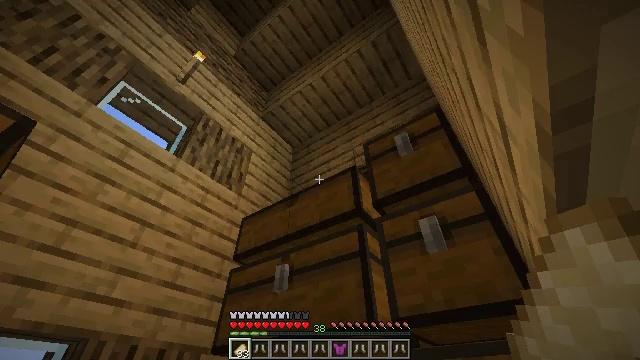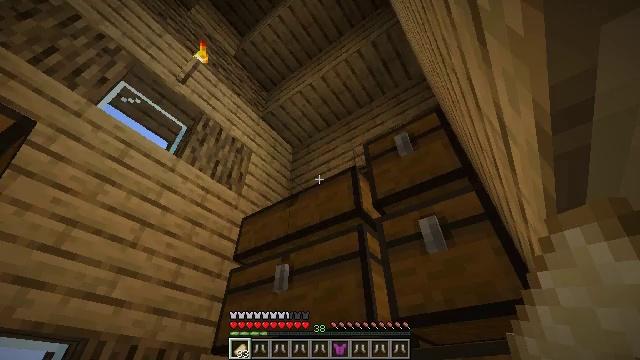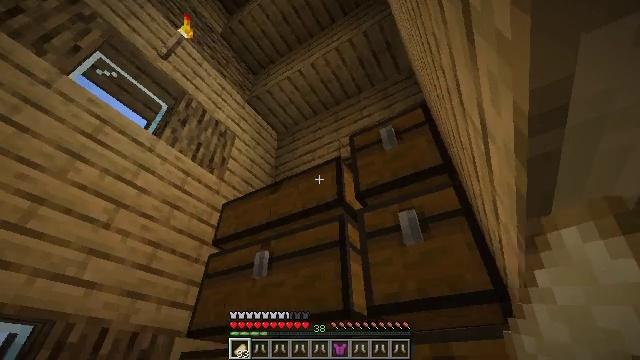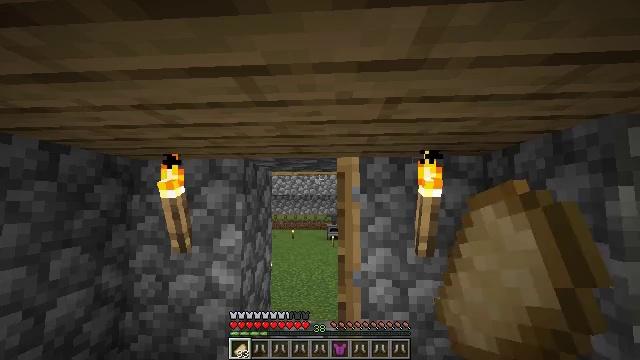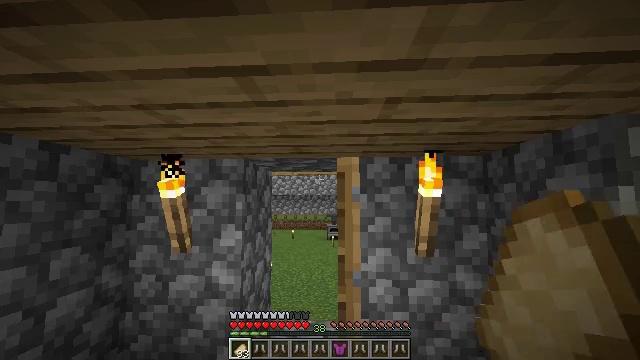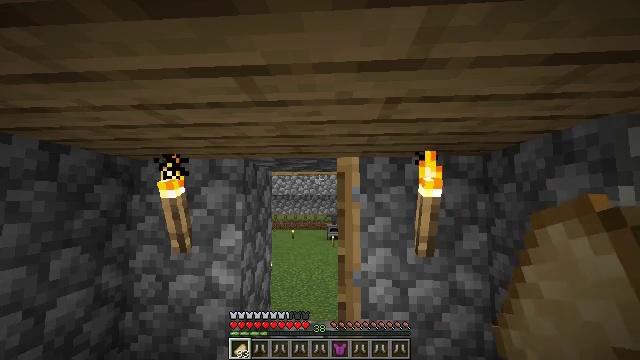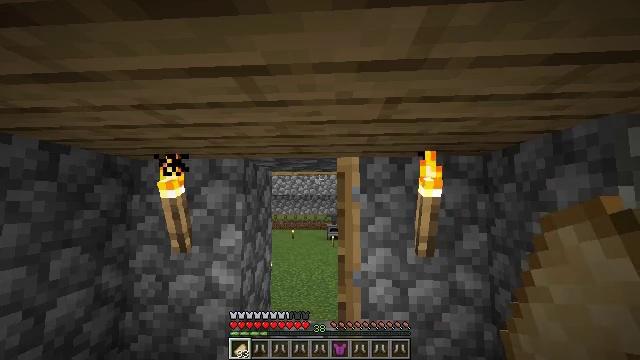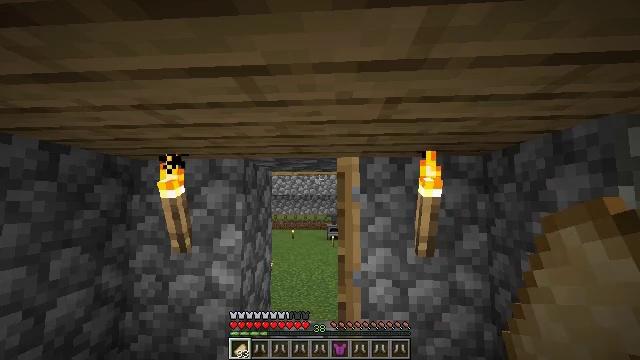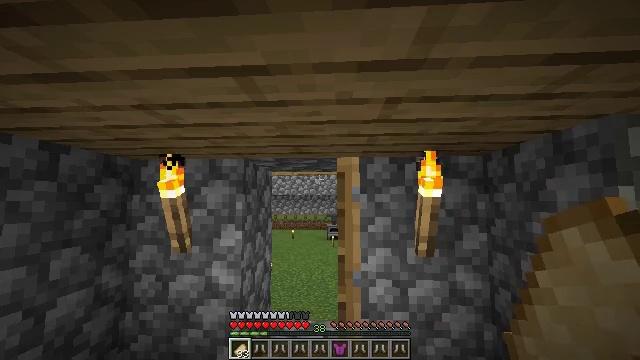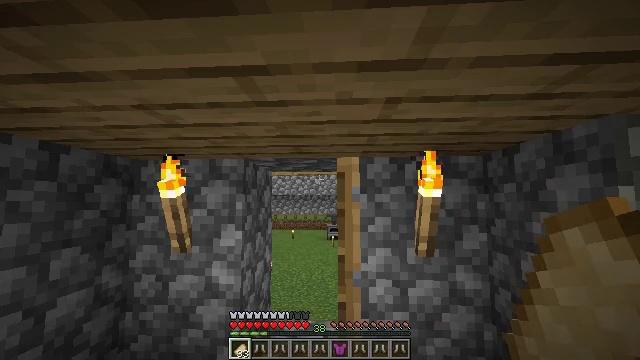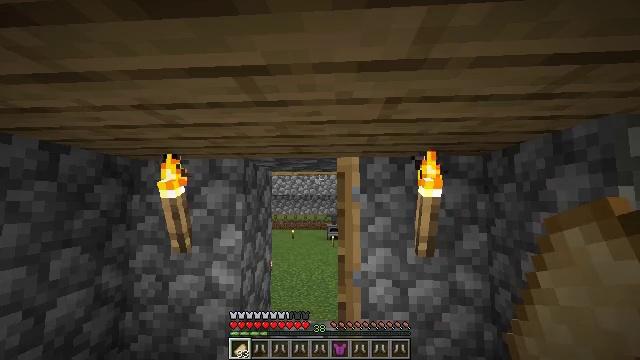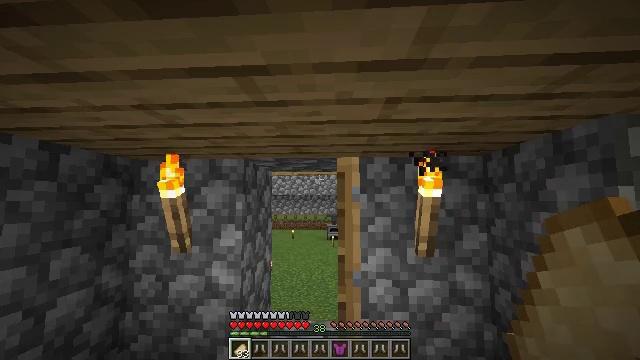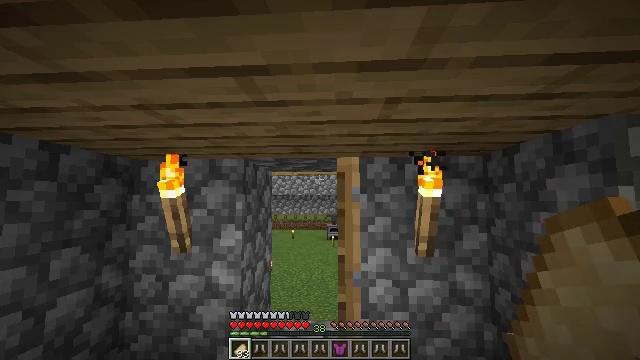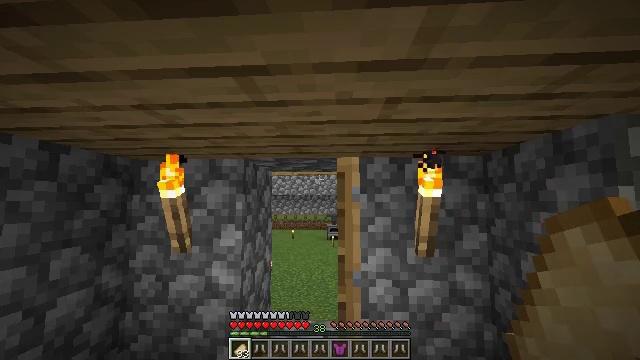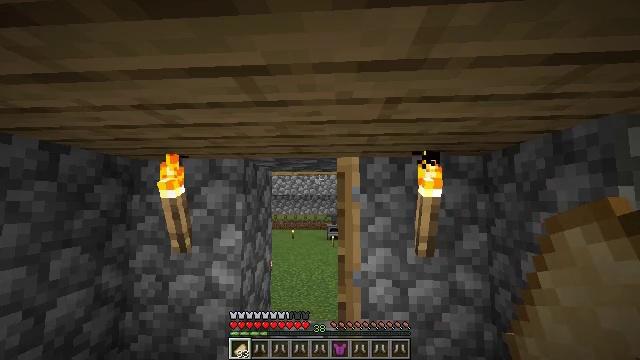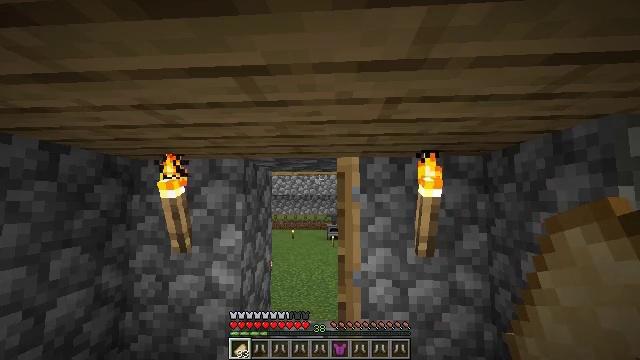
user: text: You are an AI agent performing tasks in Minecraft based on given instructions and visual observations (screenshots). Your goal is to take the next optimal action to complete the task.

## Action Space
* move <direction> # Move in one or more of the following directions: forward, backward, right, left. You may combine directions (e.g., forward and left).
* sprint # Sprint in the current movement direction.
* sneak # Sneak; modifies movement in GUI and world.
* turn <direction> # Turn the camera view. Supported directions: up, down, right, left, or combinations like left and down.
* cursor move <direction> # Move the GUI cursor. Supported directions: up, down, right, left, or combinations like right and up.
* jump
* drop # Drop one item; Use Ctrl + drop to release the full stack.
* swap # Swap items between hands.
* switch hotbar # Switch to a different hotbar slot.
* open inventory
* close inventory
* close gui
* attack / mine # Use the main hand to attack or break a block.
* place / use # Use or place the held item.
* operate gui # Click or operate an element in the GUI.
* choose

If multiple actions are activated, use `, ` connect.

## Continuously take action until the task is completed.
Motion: motion action
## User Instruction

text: Remove a pair of leather boots from the inventory.
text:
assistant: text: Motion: no_op
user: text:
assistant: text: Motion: turn right and down
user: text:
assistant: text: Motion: turn right and down
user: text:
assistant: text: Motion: no_op
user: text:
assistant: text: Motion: no_op
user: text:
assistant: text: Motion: no_op
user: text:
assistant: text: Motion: no_op
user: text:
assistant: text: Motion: no_op
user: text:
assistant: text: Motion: no_op
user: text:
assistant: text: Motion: no_op
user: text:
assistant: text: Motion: no_op
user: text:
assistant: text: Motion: no_op
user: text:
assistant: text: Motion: no_op
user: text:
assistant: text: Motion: no_op
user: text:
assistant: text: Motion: no_op
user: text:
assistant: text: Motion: no_op
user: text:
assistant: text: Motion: no_op
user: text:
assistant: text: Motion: no_op
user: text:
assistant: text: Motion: no_op
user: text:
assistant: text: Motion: turn right and down
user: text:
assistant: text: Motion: turn right and down
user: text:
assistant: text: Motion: turn right and down
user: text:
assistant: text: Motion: turn right and down
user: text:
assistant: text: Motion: turn right and down
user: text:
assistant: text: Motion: turn right
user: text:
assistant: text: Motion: no_op
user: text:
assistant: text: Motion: no_op
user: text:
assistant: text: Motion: no_op
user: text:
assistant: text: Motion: turn left and up
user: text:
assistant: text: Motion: turn left and up